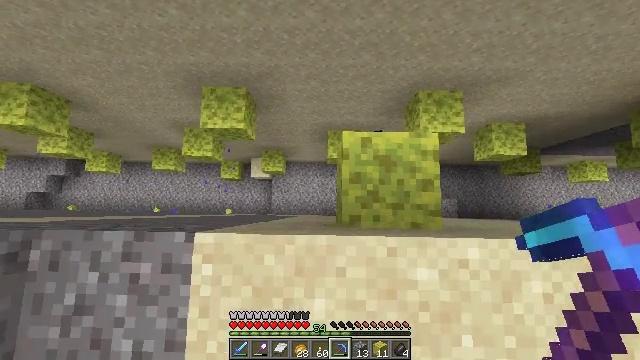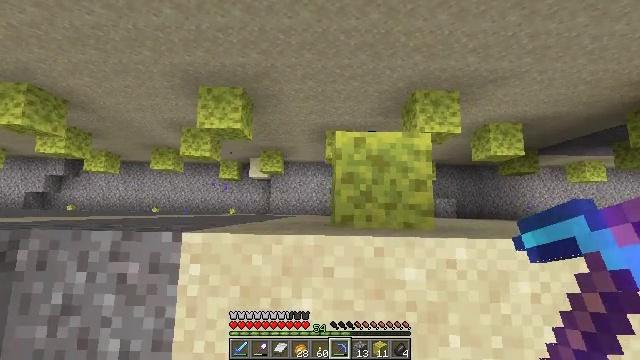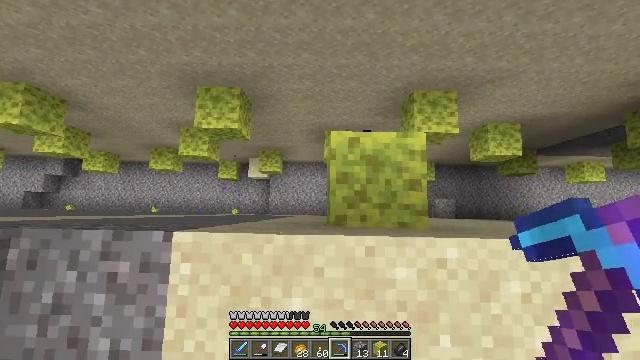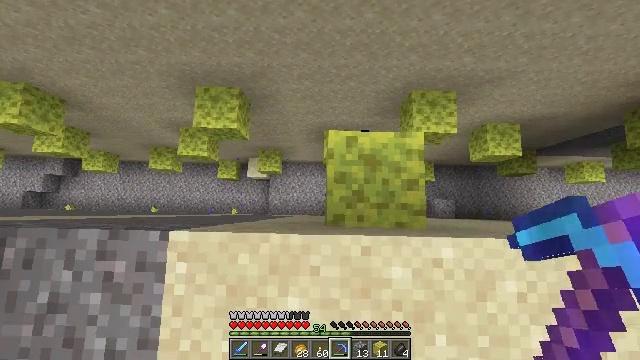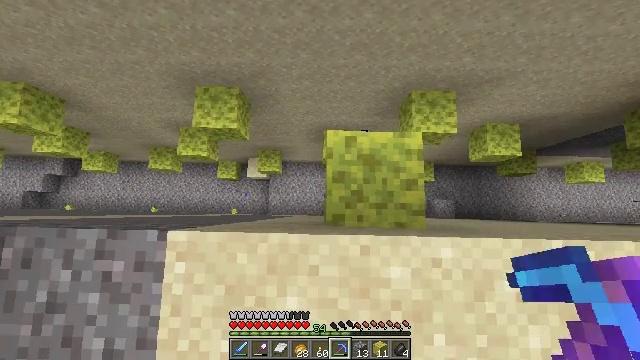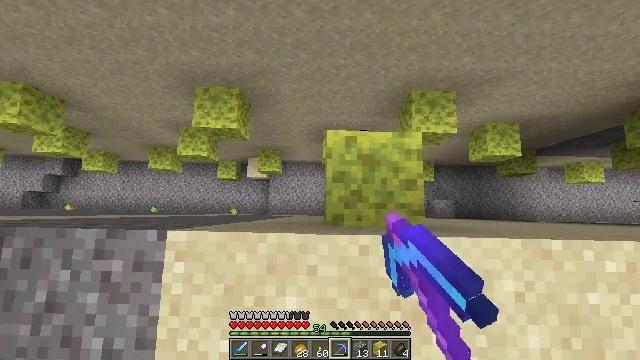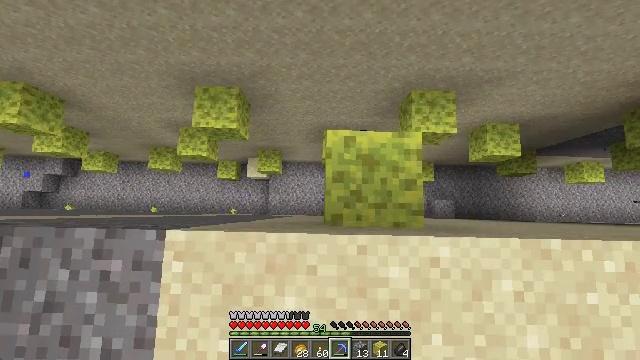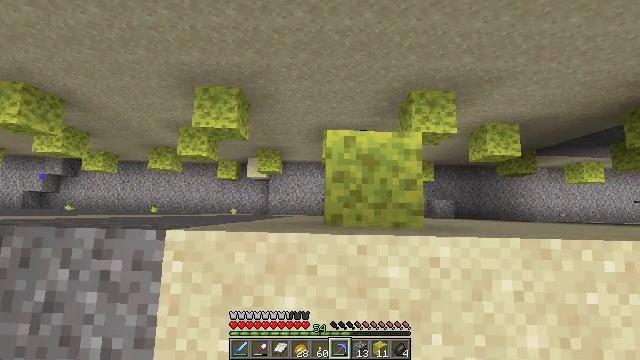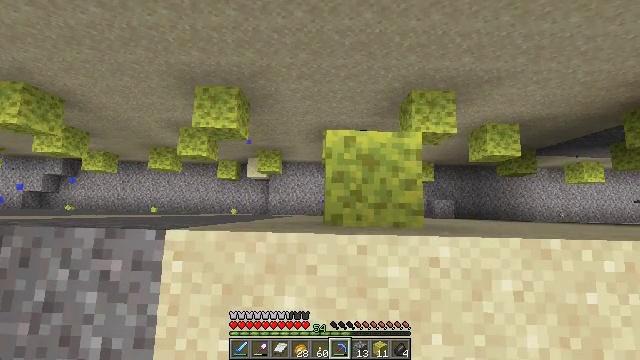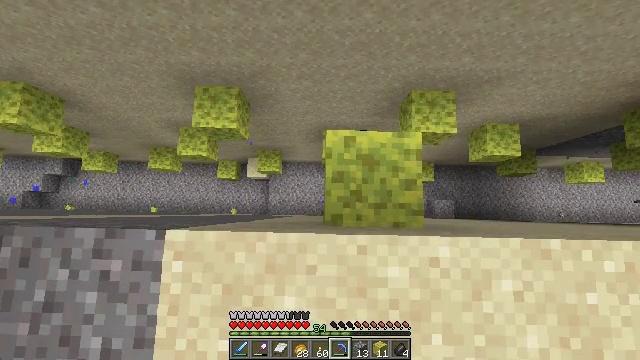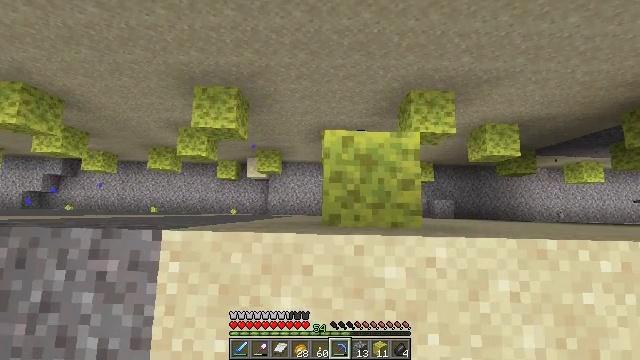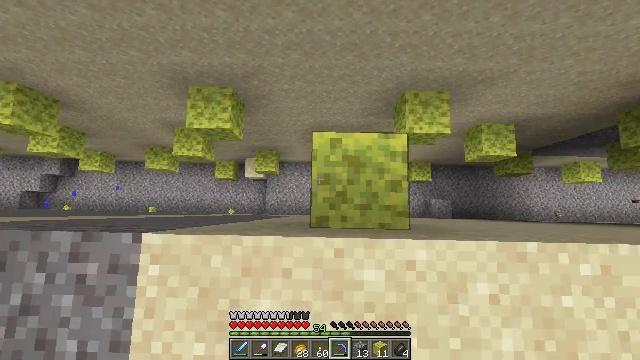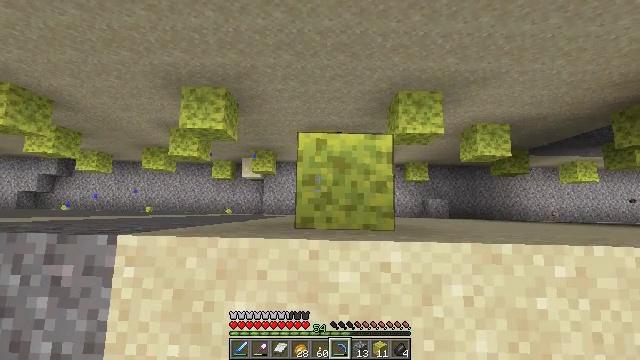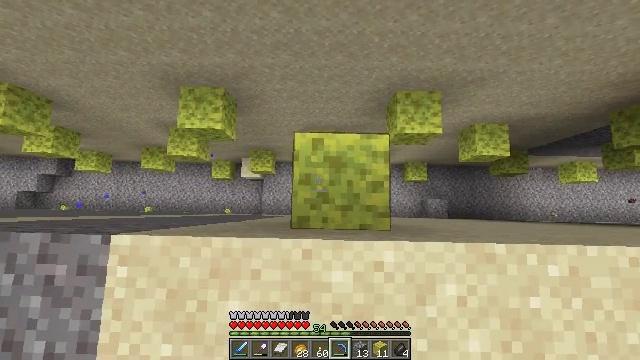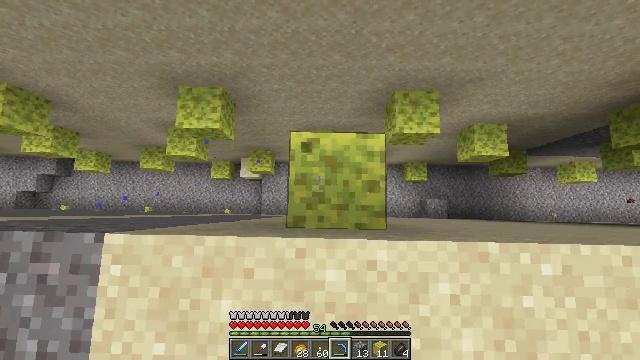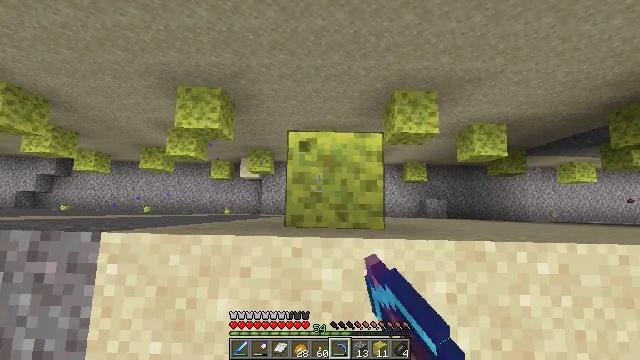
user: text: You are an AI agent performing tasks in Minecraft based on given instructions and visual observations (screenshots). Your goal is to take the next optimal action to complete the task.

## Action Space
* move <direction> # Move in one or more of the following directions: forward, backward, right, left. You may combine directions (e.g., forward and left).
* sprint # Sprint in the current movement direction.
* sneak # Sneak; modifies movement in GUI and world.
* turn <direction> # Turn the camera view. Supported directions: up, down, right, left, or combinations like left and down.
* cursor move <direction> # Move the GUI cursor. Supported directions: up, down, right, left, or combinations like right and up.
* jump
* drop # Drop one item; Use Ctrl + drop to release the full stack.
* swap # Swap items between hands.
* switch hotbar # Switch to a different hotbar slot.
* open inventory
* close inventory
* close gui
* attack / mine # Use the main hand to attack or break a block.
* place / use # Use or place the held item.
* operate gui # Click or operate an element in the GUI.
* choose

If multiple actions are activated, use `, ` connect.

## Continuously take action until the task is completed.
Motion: motion action
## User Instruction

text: Gather a wet sponge from the ocean.
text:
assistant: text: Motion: no_op
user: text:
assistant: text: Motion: no_op
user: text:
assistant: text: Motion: no_op
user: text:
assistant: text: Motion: attack / mine
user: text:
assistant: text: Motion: attack / mine
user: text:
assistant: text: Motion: attack / mine
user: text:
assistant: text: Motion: attack / mine
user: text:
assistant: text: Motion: attack / mine
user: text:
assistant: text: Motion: attack / mine
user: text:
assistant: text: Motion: move right, attack / mine
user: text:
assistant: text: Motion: move right, attack / mine
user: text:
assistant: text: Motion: attack / mine
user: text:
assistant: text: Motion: attack / mine
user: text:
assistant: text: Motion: attack / mine
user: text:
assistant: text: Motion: attack / mine
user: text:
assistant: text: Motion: attack / mine
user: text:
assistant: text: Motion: attack / mine
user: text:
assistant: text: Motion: attack / mine
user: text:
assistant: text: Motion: attack / mine
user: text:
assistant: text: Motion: attack / mine
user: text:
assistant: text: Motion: attack / mine
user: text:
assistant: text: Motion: attack / mine
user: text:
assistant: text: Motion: attack / mine
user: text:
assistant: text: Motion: attack / mine
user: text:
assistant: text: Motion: attack / mine
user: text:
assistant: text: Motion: attack / mine
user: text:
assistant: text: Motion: attack / mine
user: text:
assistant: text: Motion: attack / mine
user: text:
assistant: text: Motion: attack / mine
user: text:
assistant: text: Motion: attack / mine